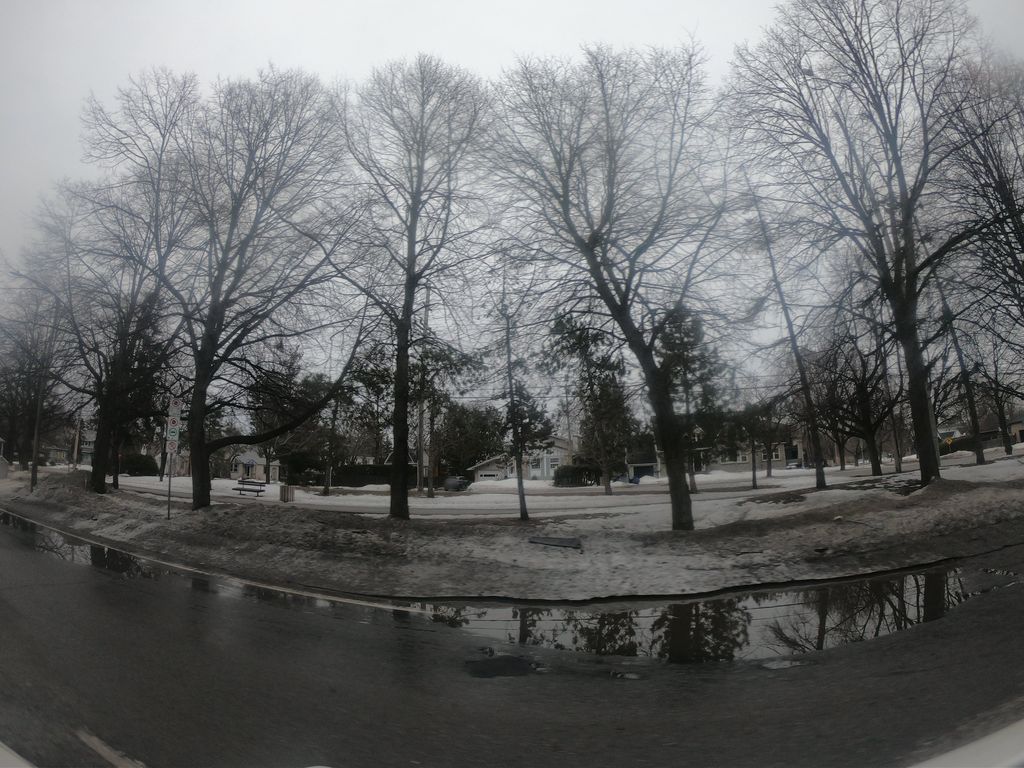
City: ottawa-gatineau